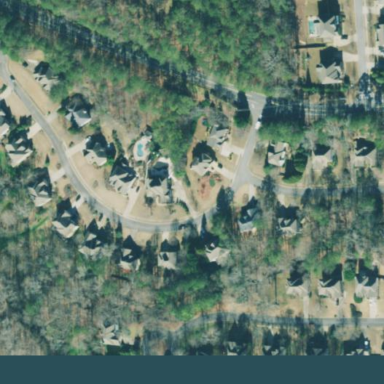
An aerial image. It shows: Neighbourhood with single-family residential houses.